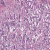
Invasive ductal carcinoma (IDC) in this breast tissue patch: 1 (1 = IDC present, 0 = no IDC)